Question: When I'm creating an android project in eclipse juno version, It throws error like this 'The tools need to be updated via the SDK Manager'. Please Help me

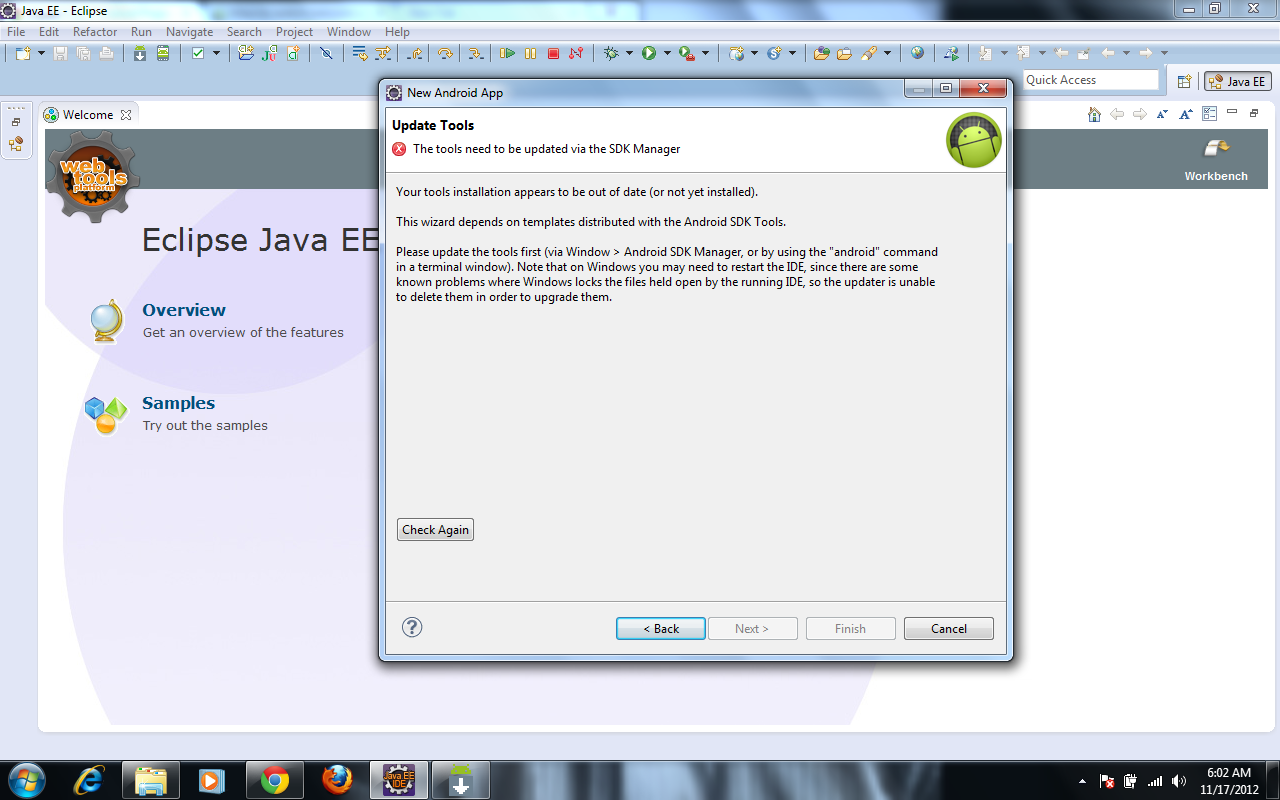
Answer: You probably haven't pointed Eclipse to your android-sdk folder yet.
In Eclipse, go to Preferences -> Android -> then in the SDK location text box, browse through your android-sdk folder.